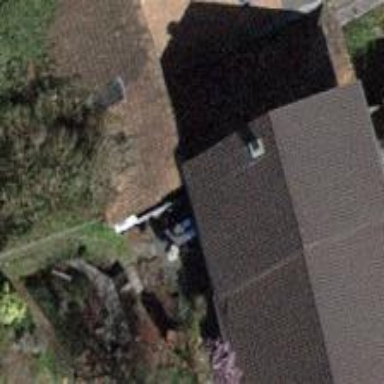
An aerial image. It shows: Building with tiled roof.